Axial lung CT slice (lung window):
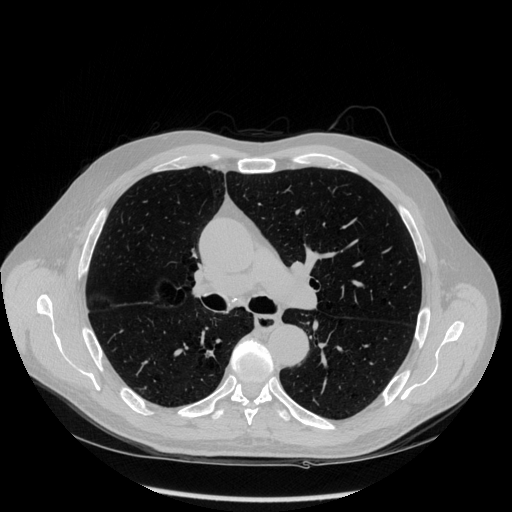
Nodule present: no